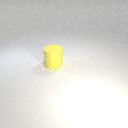
large yellow rubber cylinder